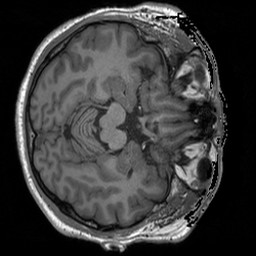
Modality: T1w
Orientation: axial
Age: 25
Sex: male
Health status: healthy
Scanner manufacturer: siemens
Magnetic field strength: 3 T
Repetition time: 1.9 s
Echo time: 0.00252 s